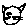
Label: cat